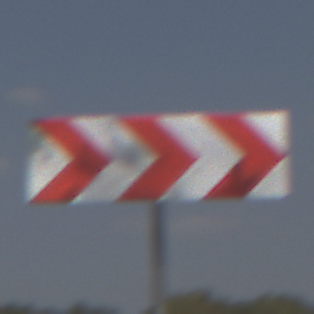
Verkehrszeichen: RichtungstafelnInKurvenGrossLinks
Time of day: MorningAfternoon
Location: Outdoor (Nature)
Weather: PartlyCloudy
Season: NotSpecified
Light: Natural